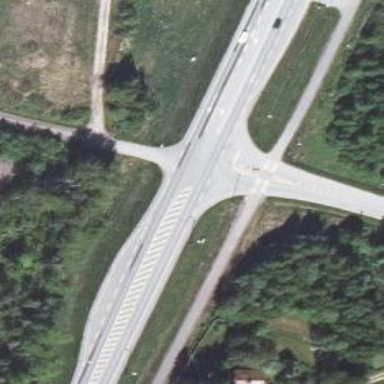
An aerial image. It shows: Asphalt road designated as trunk highway.